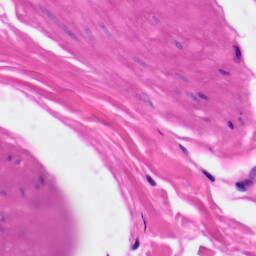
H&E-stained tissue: Skin